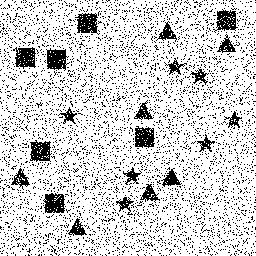
Squares: 7
Triangles: 7
Stars: 7
Total shapes: 21